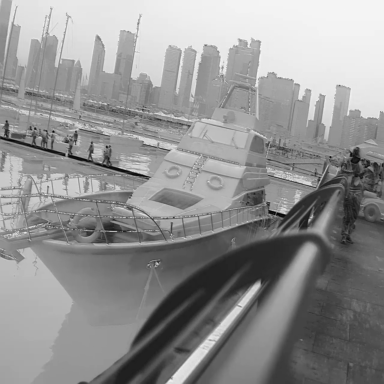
There are four objects shown in the infrared image, including three sailboats, and a canoe.